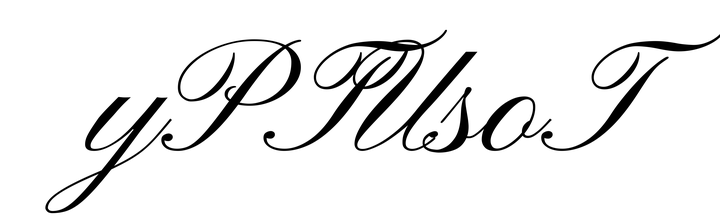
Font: PinyonScript-Regular